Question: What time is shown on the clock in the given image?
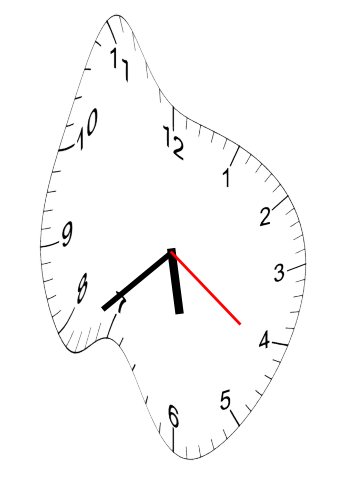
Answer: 05:38:21